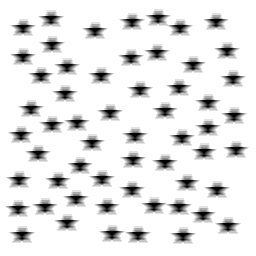
Squares: 0
Triangles: 0
Stars: 57
Total shapes: 57